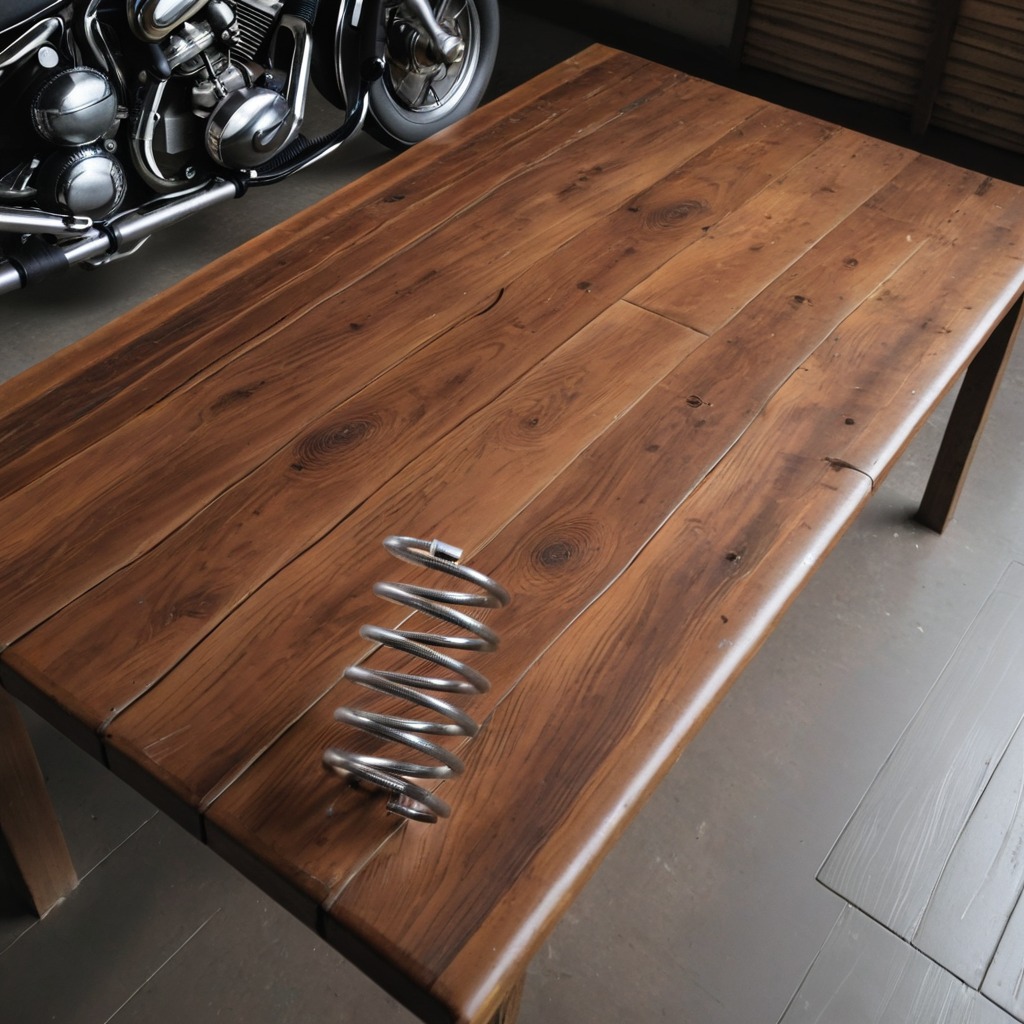
A coiled metal spring lies on an oil-spilled wooden table in a vintage motorcycle garage.